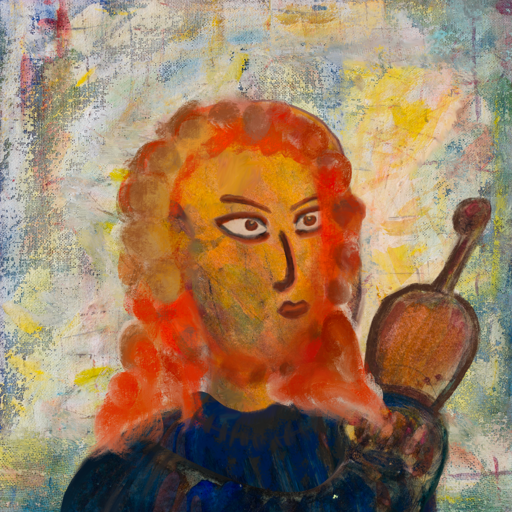
Background: Irani, Head And Neck Side: Gypsy_Mother, Face Side: Roy_Bahadur, Bust: Pipe, Hair Side: Rupkatha, Head Accessory: Blank, Second Necklace: Blank, Necklace: In_The_Sun, Baby: Blank